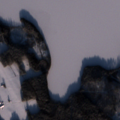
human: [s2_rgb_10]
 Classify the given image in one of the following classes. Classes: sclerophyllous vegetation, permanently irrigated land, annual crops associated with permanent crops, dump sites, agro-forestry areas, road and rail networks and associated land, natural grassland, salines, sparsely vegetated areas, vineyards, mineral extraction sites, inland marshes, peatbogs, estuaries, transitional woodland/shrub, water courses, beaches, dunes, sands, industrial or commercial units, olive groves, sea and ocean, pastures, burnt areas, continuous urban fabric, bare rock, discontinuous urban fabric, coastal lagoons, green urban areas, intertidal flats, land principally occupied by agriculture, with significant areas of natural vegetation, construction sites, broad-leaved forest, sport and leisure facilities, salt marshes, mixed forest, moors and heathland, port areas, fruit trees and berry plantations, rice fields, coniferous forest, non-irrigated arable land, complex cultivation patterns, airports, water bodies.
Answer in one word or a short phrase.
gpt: non-irrigated arable land, mixed forest, water bodies